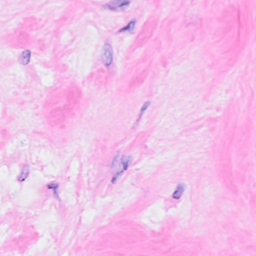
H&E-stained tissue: Breast